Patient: sex F, age 76
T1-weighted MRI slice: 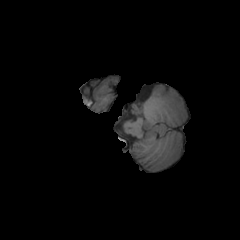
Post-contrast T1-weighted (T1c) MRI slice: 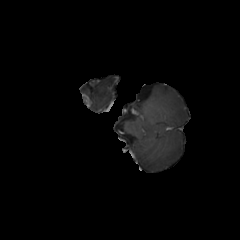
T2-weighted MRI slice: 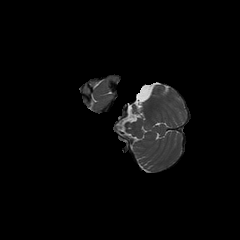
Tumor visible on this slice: no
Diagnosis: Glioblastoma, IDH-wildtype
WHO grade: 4